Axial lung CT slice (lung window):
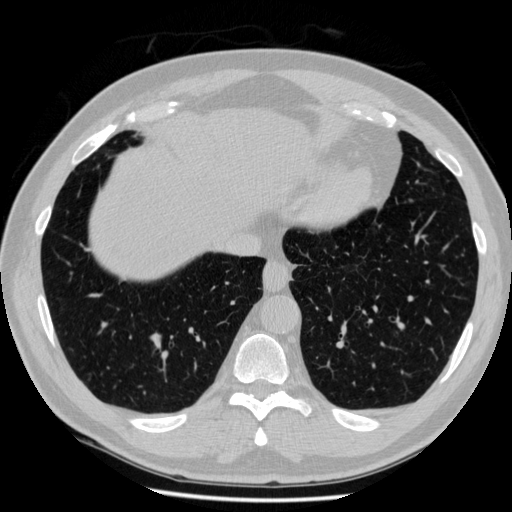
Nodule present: no